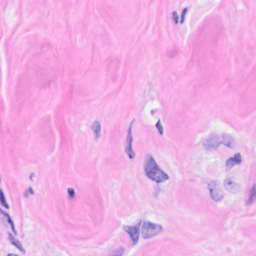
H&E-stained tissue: Breast